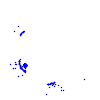
Particle: electron